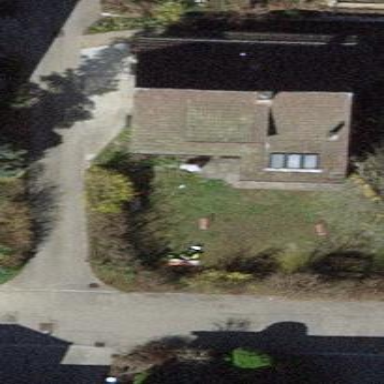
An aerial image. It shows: Simple house.